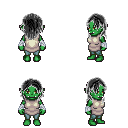
a pixel art fantasy rpg character, female body template, orc, green skin, white tunic, teal pants, gray long hairstyle, white cloth bandages, four views (front, back, left, right), 2x2 character sprite sheet, small pixel art, hard edges, no anti-aliasing